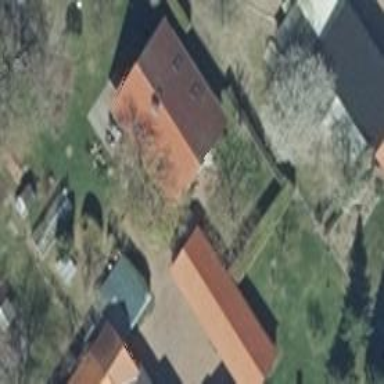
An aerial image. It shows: House with gabled roof oriented along with red color.